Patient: sex M, age 49
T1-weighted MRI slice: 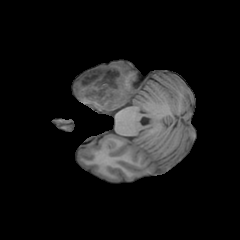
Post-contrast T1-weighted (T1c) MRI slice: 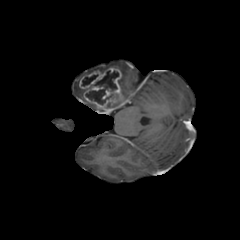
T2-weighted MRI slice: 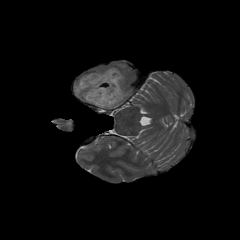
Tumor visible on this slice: yes
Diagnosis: Glioblastoma, IDH-wildtype
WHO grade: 4